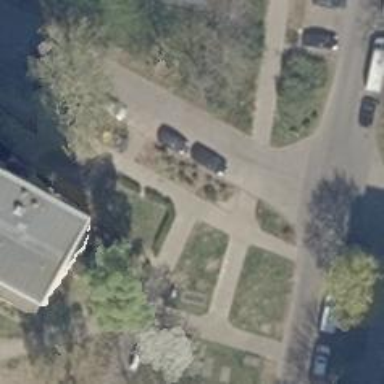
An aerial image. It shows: Concrete footway.